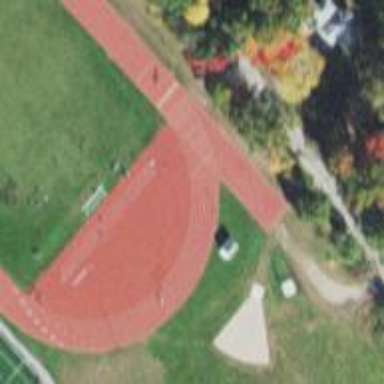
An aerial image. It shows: Track located within leisure land area.